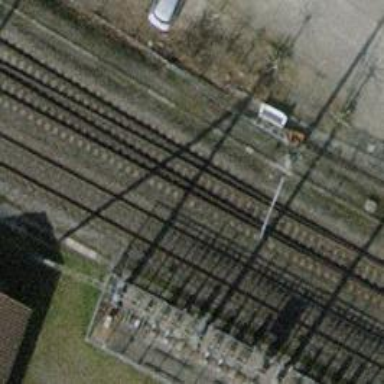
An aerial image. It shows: Single-track railway with electrified contact lines.